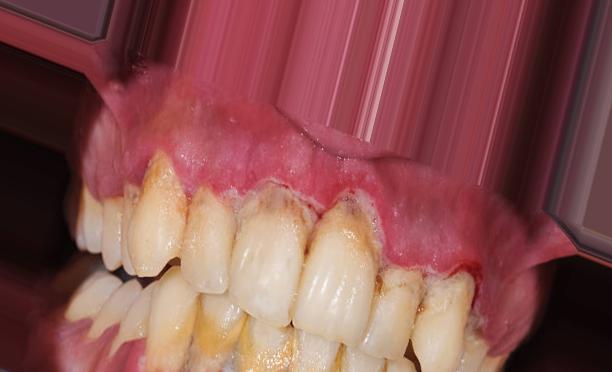
Condition: Tooth Discoloration